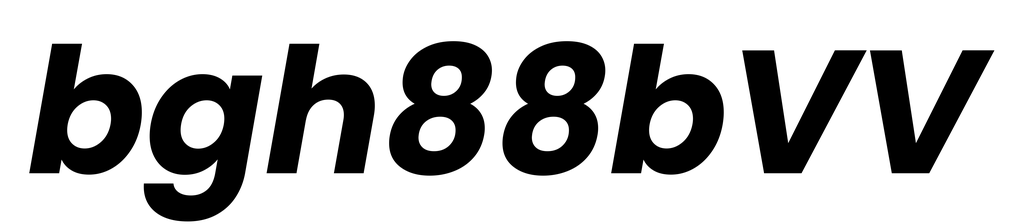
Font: Poppins-BoldItalic